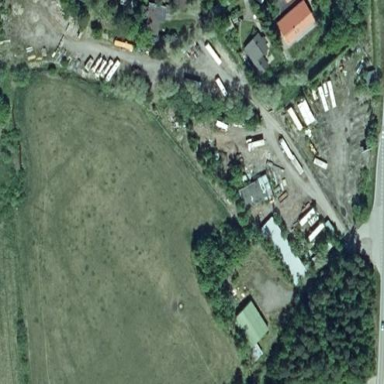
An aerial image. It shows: Industrial area used as bus depot.